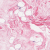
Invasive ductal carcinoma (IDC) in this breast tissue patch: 0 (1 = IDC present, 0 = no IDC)